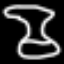
Label: hourglass